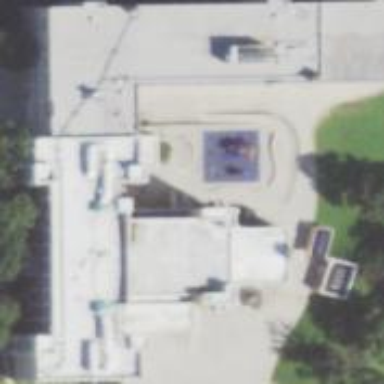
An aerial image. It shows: School building.